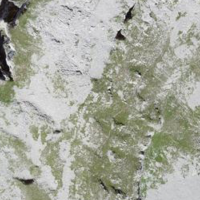
EUNIS habitat code: 48
Species observed at this site:
Juniperus communis